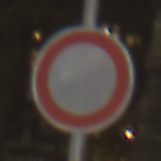
Verkehrszeichen: VerbotFahrzeugeAllerArt
Umgebung: Outdoor, Urban
Tageszeit: Night
Wetter: Clear
Licht: Artificial
Jahreszeit: NotSpecified
Kontrast: HighContrast